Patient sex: M
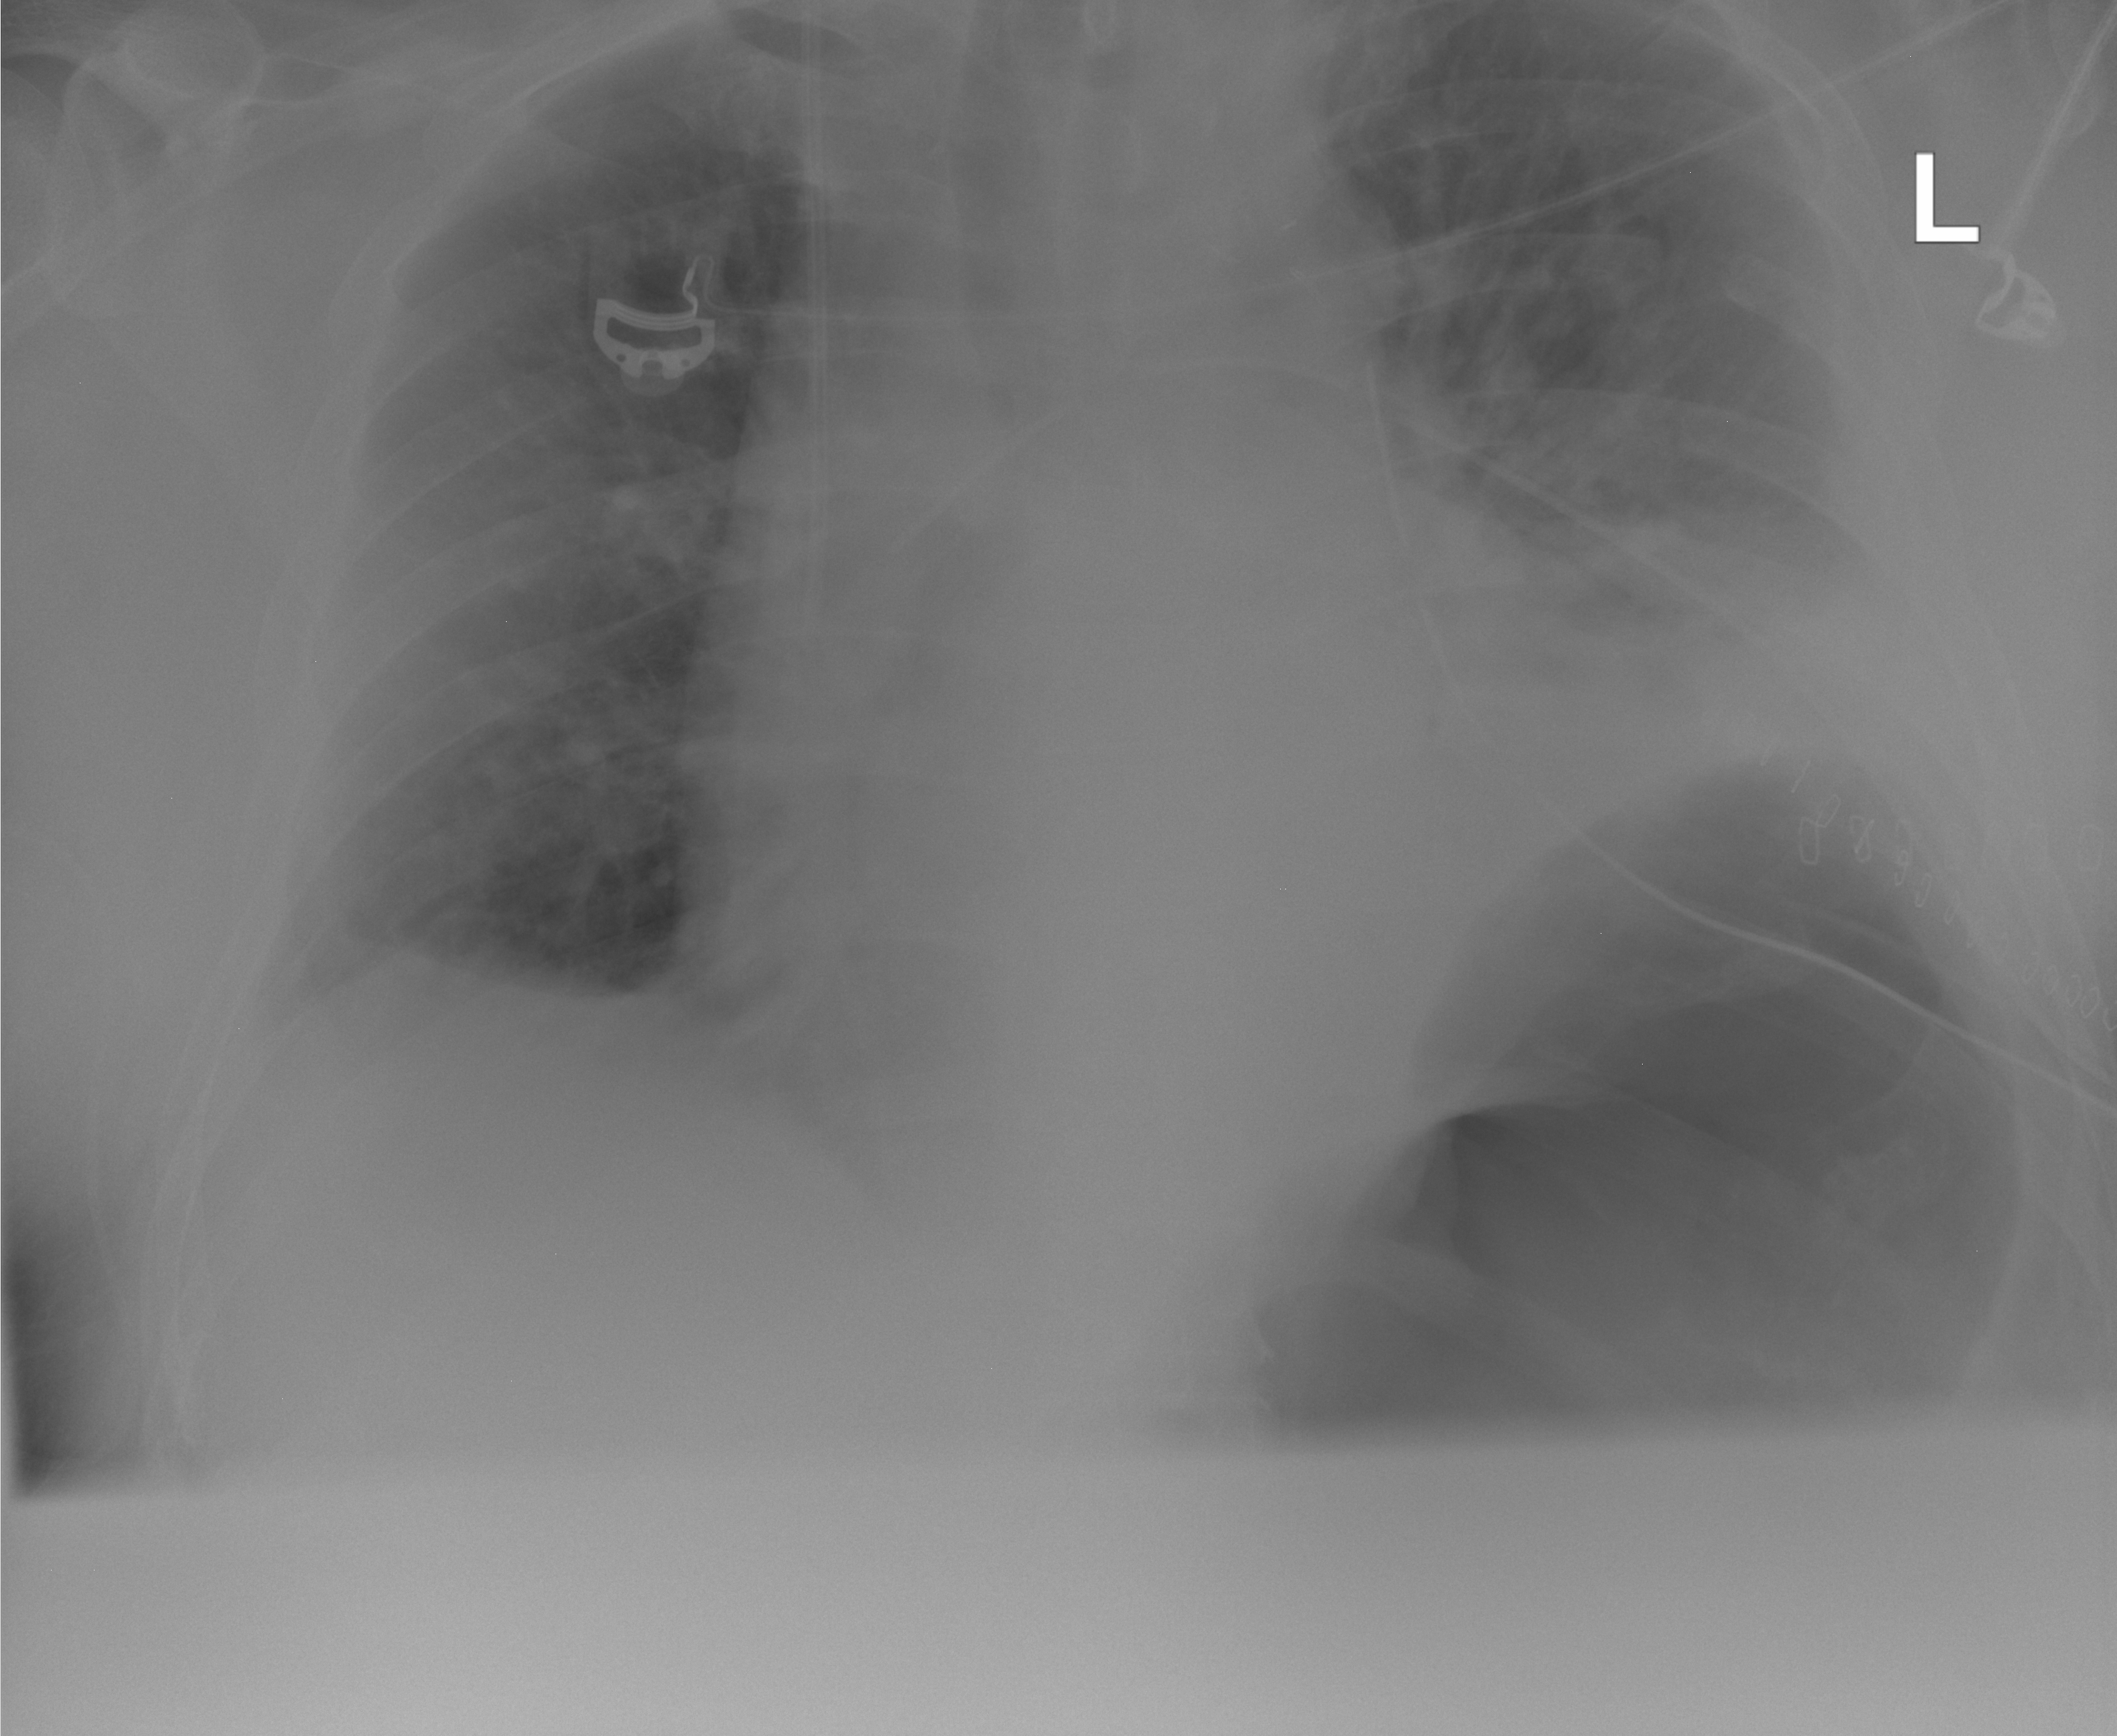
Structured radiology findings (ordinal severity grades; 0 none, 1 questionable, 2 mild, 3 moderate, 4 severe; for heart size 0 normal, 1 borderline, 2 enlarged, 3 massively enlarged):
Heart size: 0
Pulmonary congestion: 2
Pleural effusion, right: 1
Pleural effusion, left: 2
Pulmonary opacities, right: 0
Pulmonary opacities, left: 2
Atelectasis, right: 2
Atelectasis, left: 2